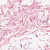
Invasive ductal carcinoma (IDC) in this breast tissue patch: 0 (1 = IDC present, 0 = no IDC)